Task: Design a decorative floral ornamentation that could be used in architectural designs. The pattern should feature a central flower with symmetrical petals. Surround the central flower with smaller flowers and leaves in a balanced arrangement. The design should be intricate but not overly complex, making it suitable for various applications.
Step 636:
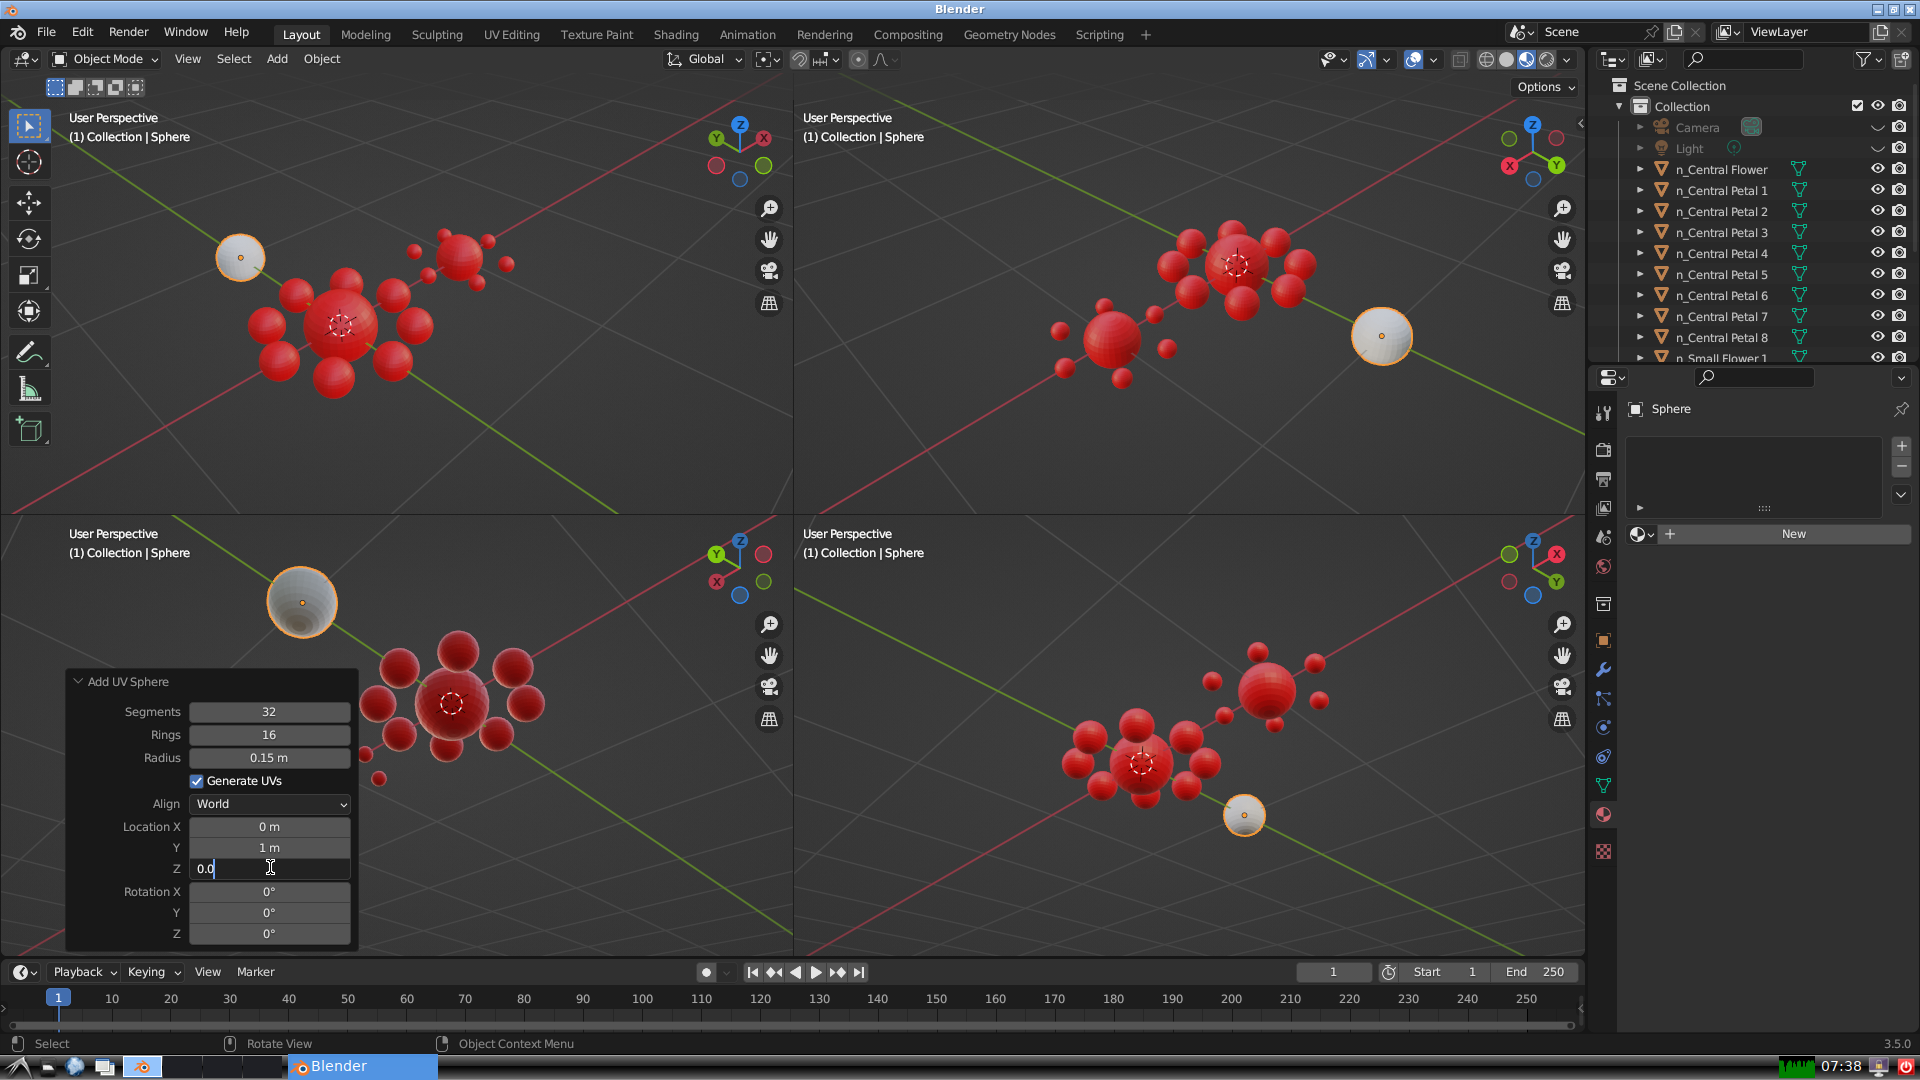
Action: {"key_press": ['Return']}